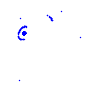
Particle: electron